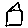
Label: house